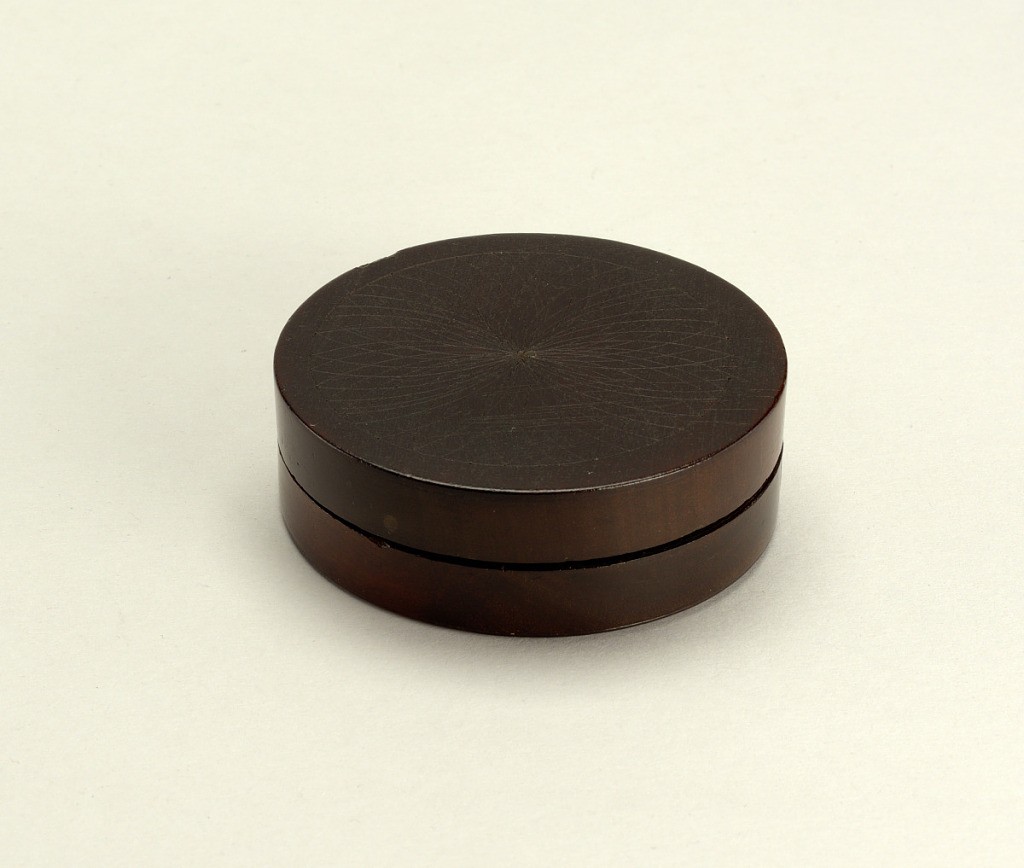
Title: Box
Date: early 19th century
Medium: turned wood, cherry
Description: The box is flat and circular. Upper and lower portions are of equal size and held together with a bezel turned with the upper section. The upper surface of the cover is ornamented with a rosette pattern produced with a compass, inscribed within a circle.